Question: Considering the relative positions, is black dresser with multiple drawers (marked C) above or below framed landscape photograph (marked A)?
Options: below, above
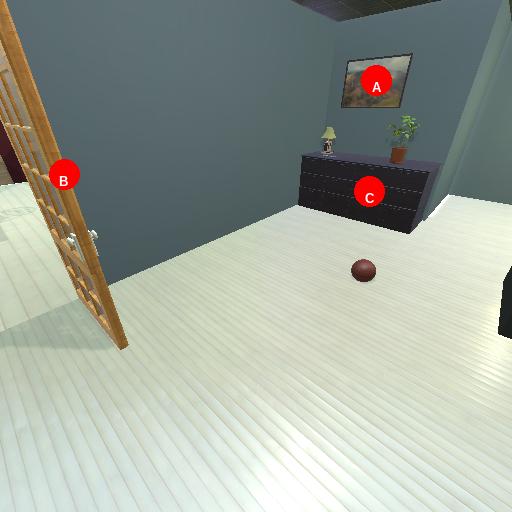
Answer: below